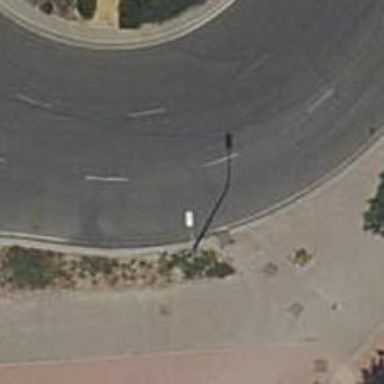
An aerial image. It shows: Roundabout on residential road.